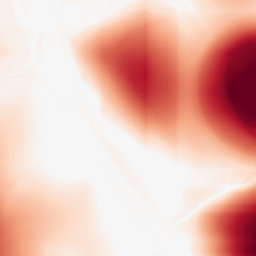
Category: morphological
Decomposition family: rolling_ball
Decomposition parameters: radius: 100
Upsampling method: quintic
Upsampling parameters: scale: 4
Upsampling scale: 4